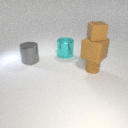
large cyan metal cylinder behind small brown rubber cylinder